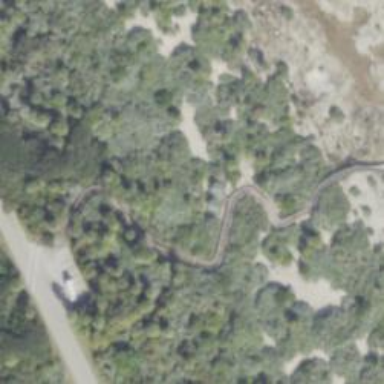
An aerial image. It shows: Path.